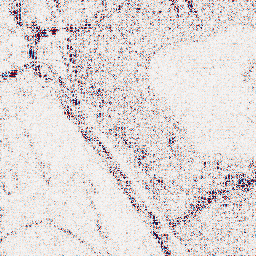
Category: wavelet
Decomposition family: wavelet_dwt
Decomposition parameters: wavelet: db8
level: 1
Upsampling method: cubic_mitchell
Upsampling parameters: scale: 4
Upsampling scale: 4